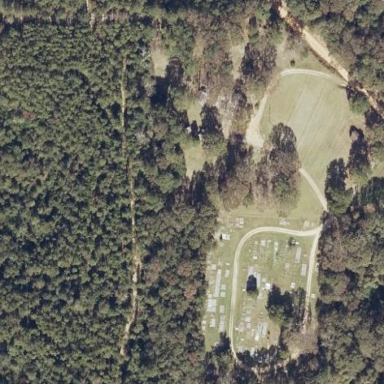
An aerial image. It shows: Cemetery.